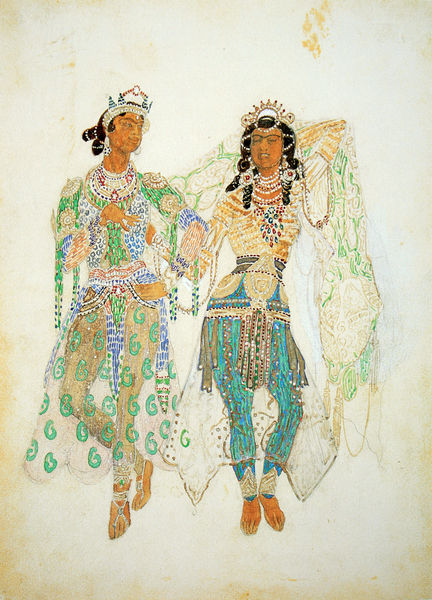
Titel: Kostümentwürfe für das Ballett "Feuervogel"
Künstler: Aleksandr Golovin
Standort: St. Petersburg
Institution: Staatliches Museum Theater und Musik
Schlagwörter: blau, gemälde, mann, weiß, frauen, gelb, grün, menschen, bunt, frau, schmuck, skizze, türkis, zeichnung, schleier, tuch, mode, muster, tanz, kleidung, bildnis, gewand, kostüm, tücher, blatt, tanzen, diadem, krone, perlen, füße, freude, orientalisch, entwurf, kostüme, indien, tänzer, kontüm